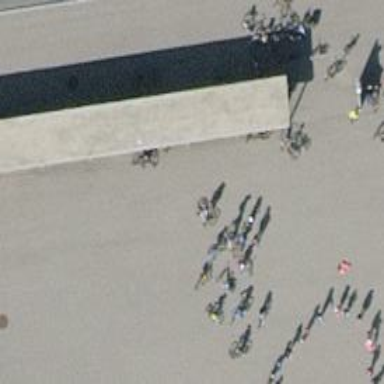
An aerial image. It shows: Ground slots for bicycle parking.